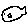
Label: fish